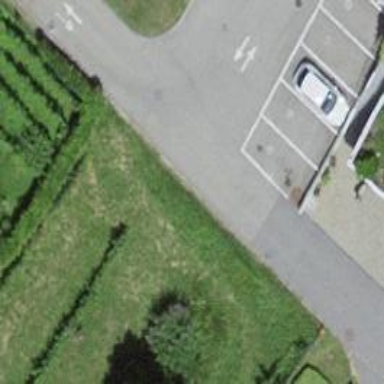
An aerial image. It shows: Road serving as parking aisle.